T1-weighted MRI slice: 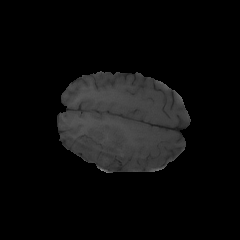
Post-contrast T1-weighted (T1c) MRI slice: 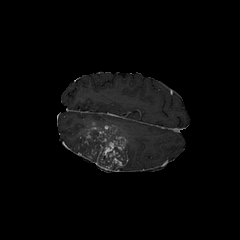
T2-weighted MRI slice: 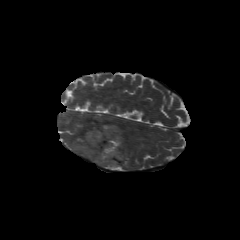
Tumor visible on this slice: yes